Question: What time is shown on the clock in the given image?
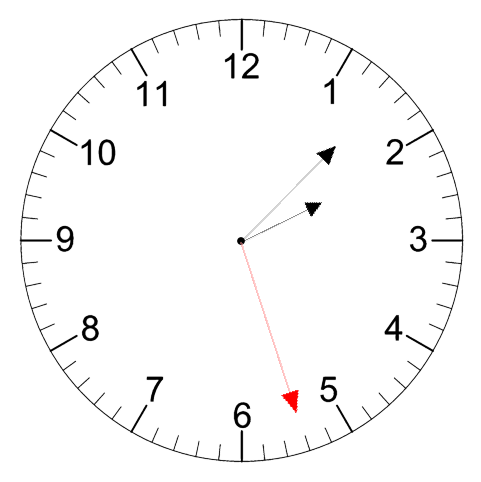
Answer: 02:07:27